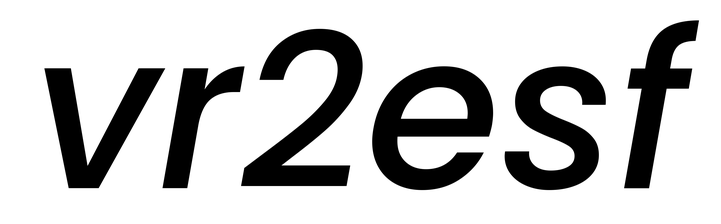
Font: Poppins-MediumItalic